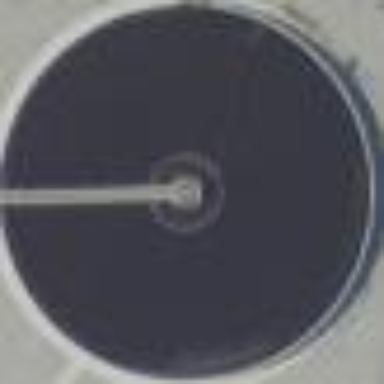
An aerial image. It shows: Wastewater basin for treating water.